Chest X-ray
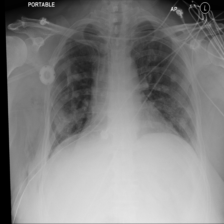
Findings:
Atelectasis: negative
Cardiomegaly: negative
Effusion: negative
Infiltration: negative
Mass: negative
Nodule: negative
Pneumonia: negative
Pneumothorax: negative
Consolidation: negative
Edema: negative
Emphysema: negative
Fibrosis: negative
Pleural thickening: negative
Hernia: negative